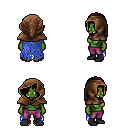
a pixel art fantasy rpg character, female body template, orc, green skin, blue tattered cape, magenta pants, brown parted hairstyle, cloth hood, black shoes, four views (front, back, left, right), 2x2 character sprite sheet, small pixel art, hard edges, no anti-aliasing